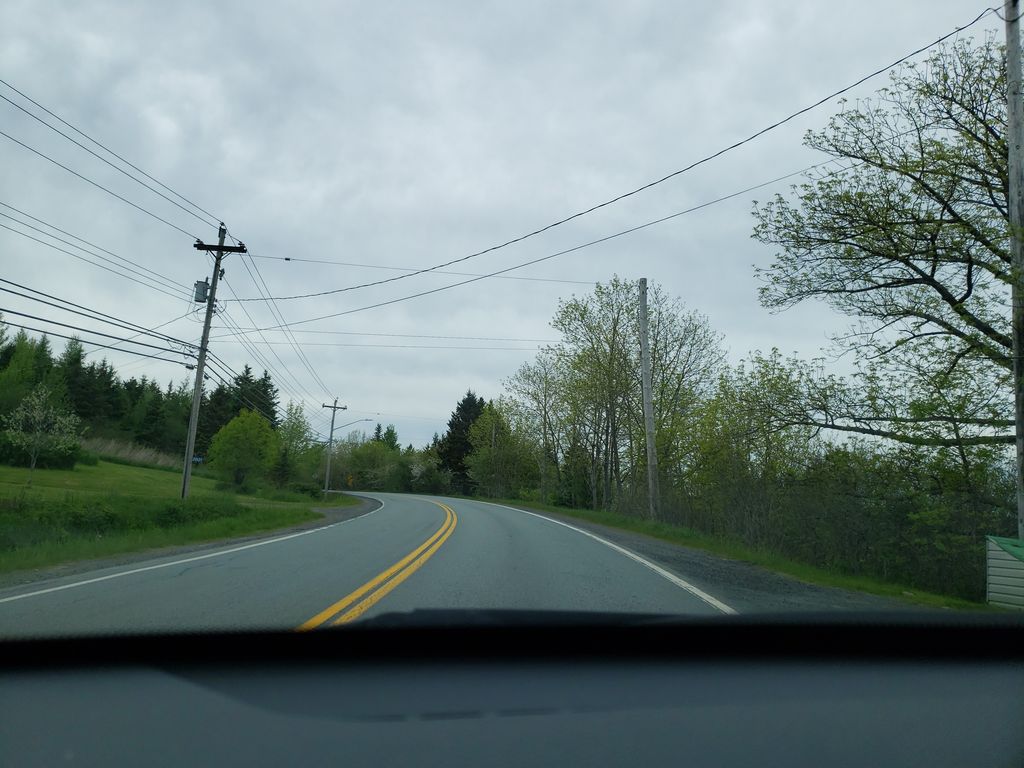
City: halifax